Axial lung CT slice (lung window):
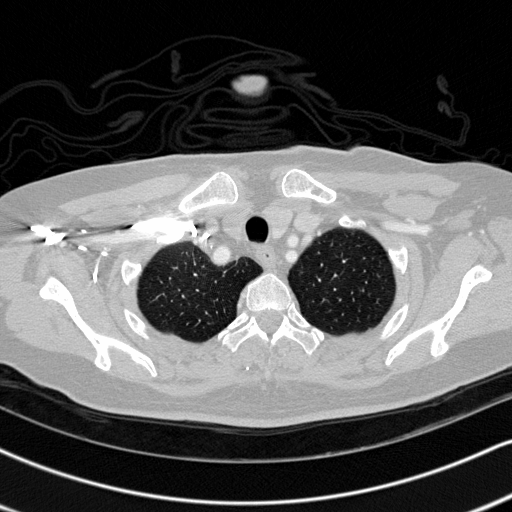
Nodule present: no